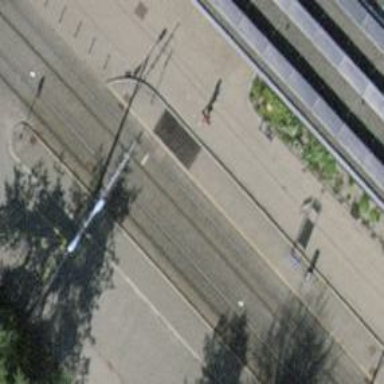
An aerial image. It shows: Tram stop for public transport.